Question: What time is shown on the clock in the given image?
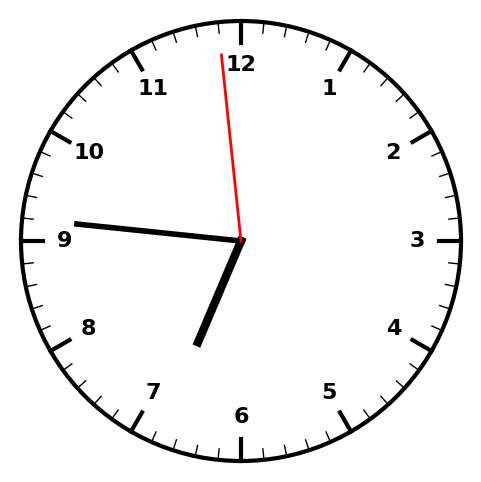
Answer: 06:45:59